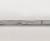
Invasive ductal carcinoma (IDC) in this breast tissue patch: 0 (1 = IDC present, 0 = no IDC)